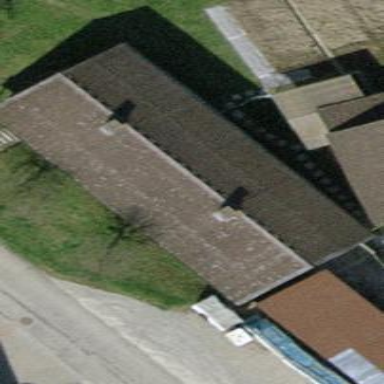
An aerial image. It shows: Gabled roof on farm auxiliary building.